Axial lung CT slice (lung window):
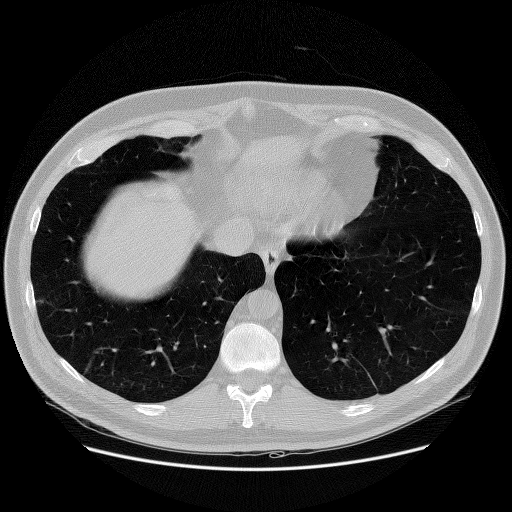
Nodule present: no